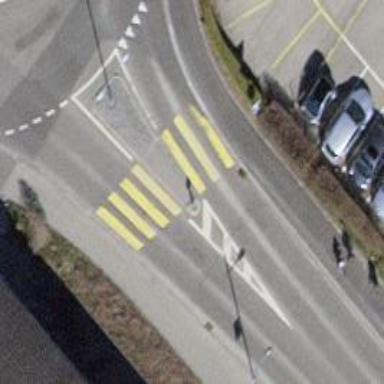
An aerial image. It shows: Marked crossing with pedestrian island.